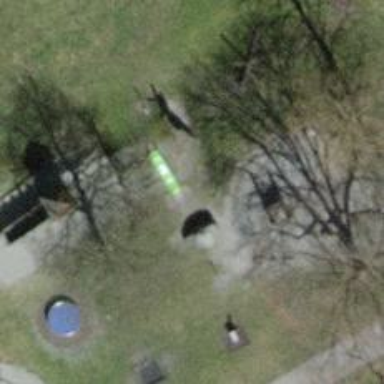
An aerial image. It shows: Playground featuring slide.